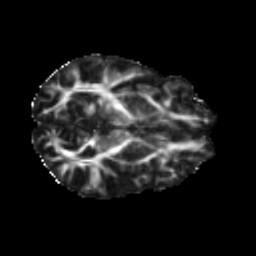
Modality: FA
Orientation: axial
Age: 34
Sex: male
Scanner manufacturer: ge
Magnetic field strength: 3 T
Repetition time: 7.8 s
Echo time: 0.0606 s